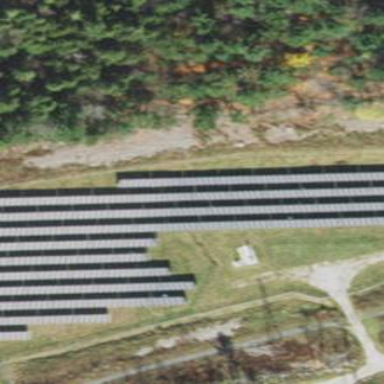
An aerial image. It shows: Solar power plant with photovoltaic technology generating electricity. The plant is enclosed by fence.